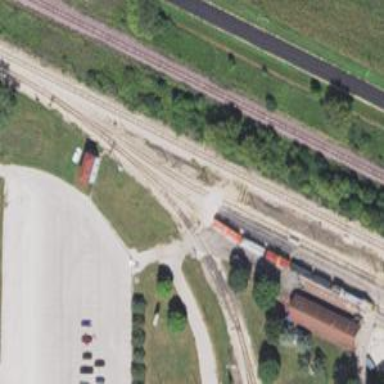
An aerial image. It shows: Railway crossing.